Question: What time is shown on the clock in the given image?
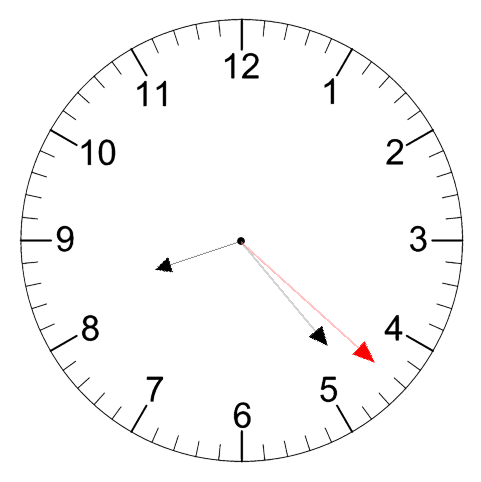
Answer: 08:23:22